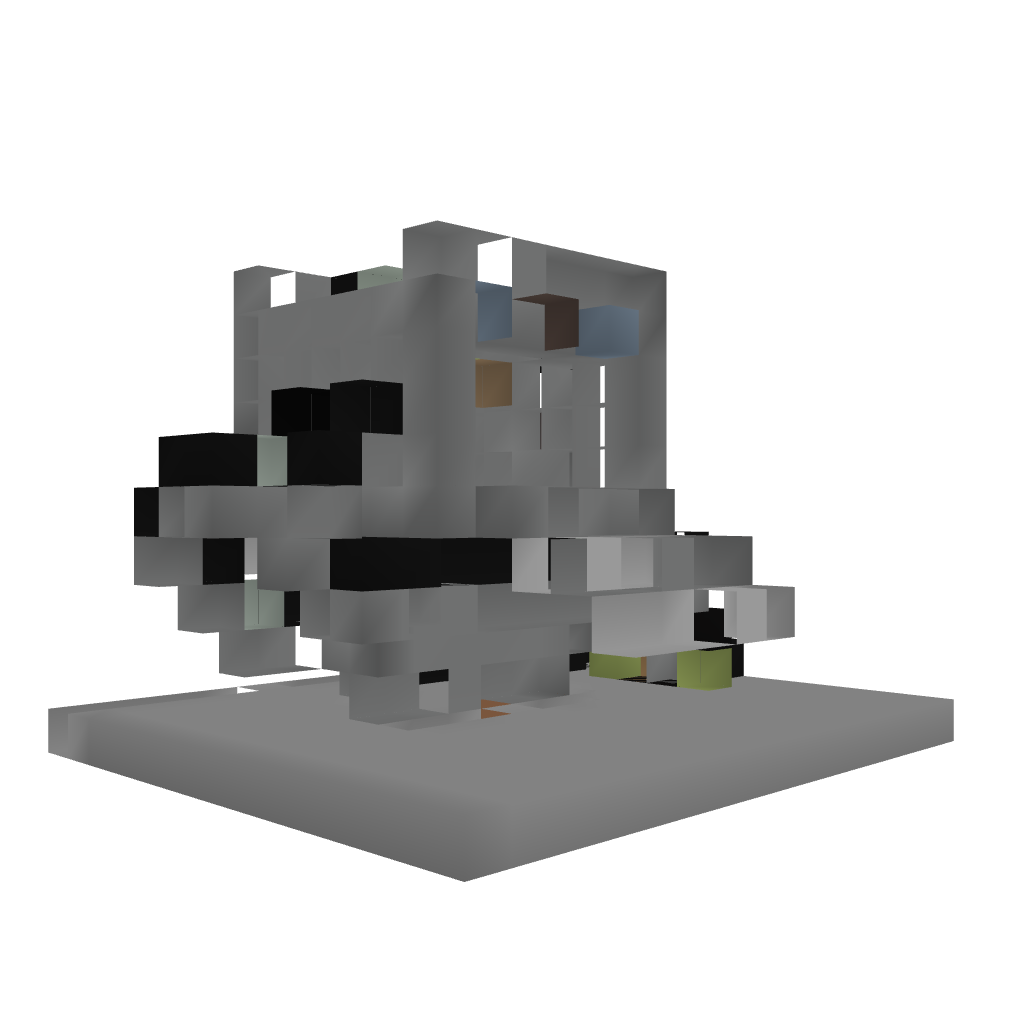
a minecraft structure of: System redstone door (5 by 3 pistons)